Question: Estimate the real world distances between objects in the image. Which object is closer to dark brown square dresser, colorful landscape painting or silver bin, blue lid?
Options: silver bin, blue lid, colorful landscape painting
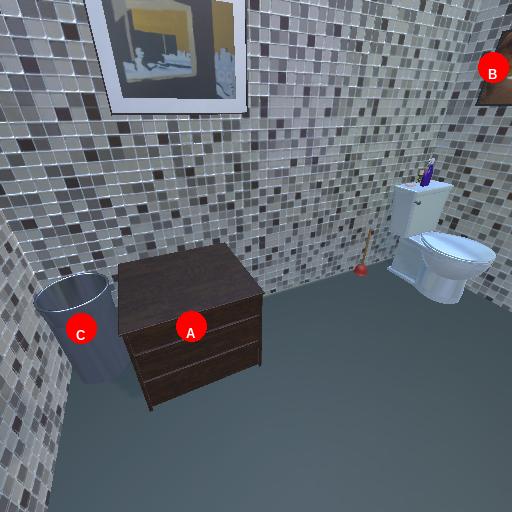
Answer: silver bin, blue lid